Field crop: maize
Growth stage: 2
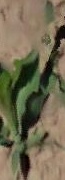
Species: maize